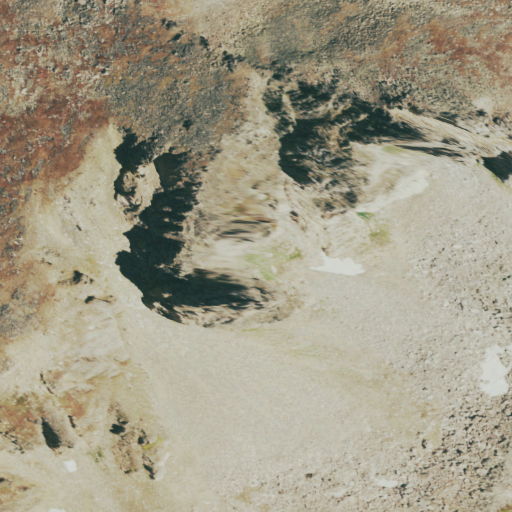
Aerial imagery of cliff(s) in Colorado named Devils Thumb containing grassland, barren land, shrub, and snow